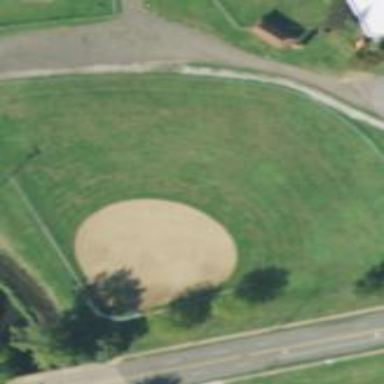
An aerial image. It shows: Baseball pitch for leisure and sports activities.